Brain MRI, modality: hrT2
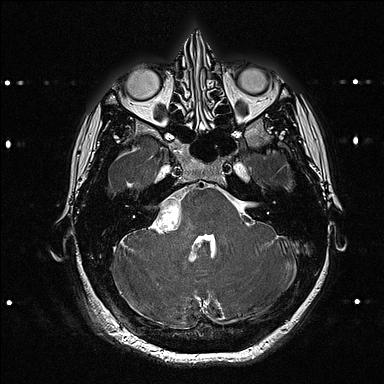